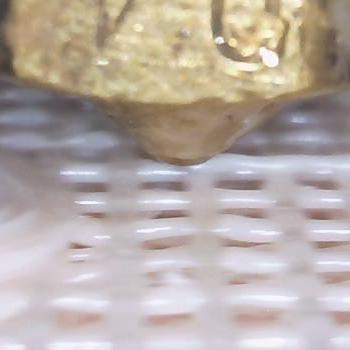
Flow rate: 252%